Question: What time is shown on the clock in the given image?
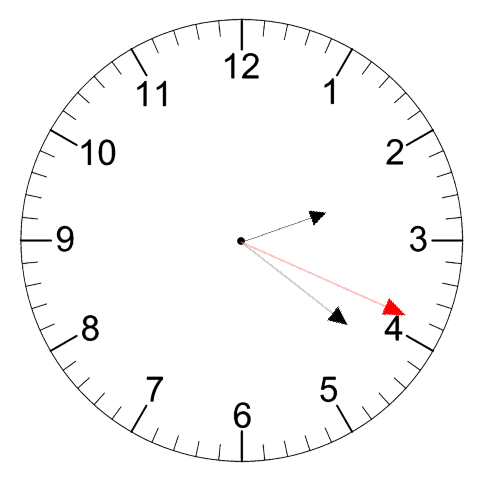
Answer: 02:21:19